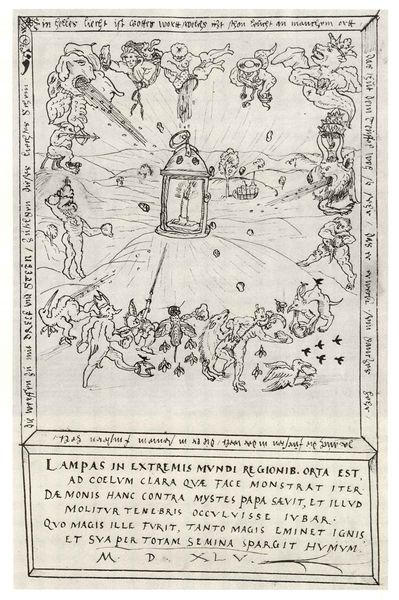
Titel: Ein helles liecht is Gottes wortt
Künstler: Monogrammist W
Institution: (Seriendruck)
Schlagwörter: baum, berg, gott, himmel, kampf, mann, landschaft, menschen, köpfe, lampe, laterne, licht, männer, schwarz, skizze, weiss, zeichnung, schnee, tier, tiere, symbolismus, mensch, rahmen, stein, steine, hügel, vögel, wind, figur, blatt, krone, brunnen, engel, garten, holzschnitt, schiff, schrift, papier, bogen, grafik, graphik, linien, figuren, schlacht, lanze, inschrift, kerze, jahreszahl, striche, foto, fotografie, photographie, tusche, buch, traum, druck, schwarzweiss, sterne, viele, seite, illustration, text, buchstaben, bleistift, entwurf, tinte, gestalten, buchdruck, photo, pergament, kerzenlicht, fuchs, teufel, wesen, märchen, fabelwesen, plan, pavillon, dürer, kupferstich, bären, bär, blasen, fantasie, ungeheuer, pagode, beschreibung, geister, hexe, hexen, monster, latein, lateinisch, stick, umschrift, tierköpfe, wörter, papyrus, ratte, speyer, werfen, sabbat, beschuss, flugbaltt, mdxlv, pergamentpapier